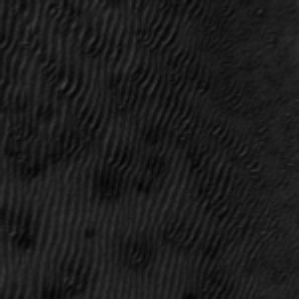
Label: frost